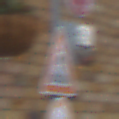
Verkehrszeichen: FussgaengerueberwegRechts
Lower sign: Ueberholverbot
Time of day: MorningAfternoon
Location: Outdoor (Urban)
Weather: Overcast
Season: NotSpecified
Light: Natural